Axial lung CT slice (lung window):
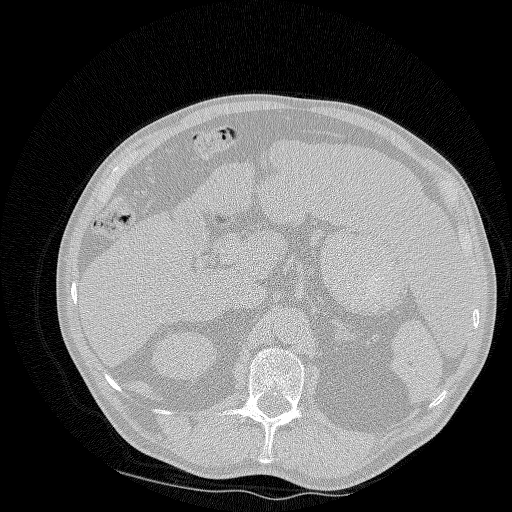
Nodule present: no